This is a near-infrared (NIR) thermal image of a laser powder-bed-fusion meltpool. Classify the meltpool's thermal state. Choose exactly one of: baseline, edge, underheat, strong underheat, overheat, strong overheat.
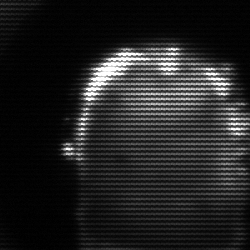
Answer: baseline